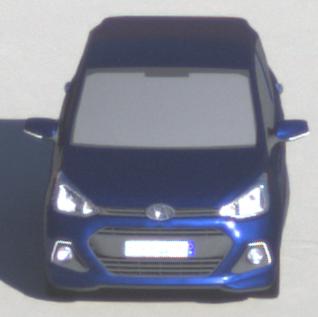
Make: Hyundai
Model: i10
Detailed model: Gen. 2
Model produced from: 2013
Model produced until: 2019
Doors: 5
Color: blue
Road condition: dry road
Daytime: morning or afternoon
Contrast: high contrast